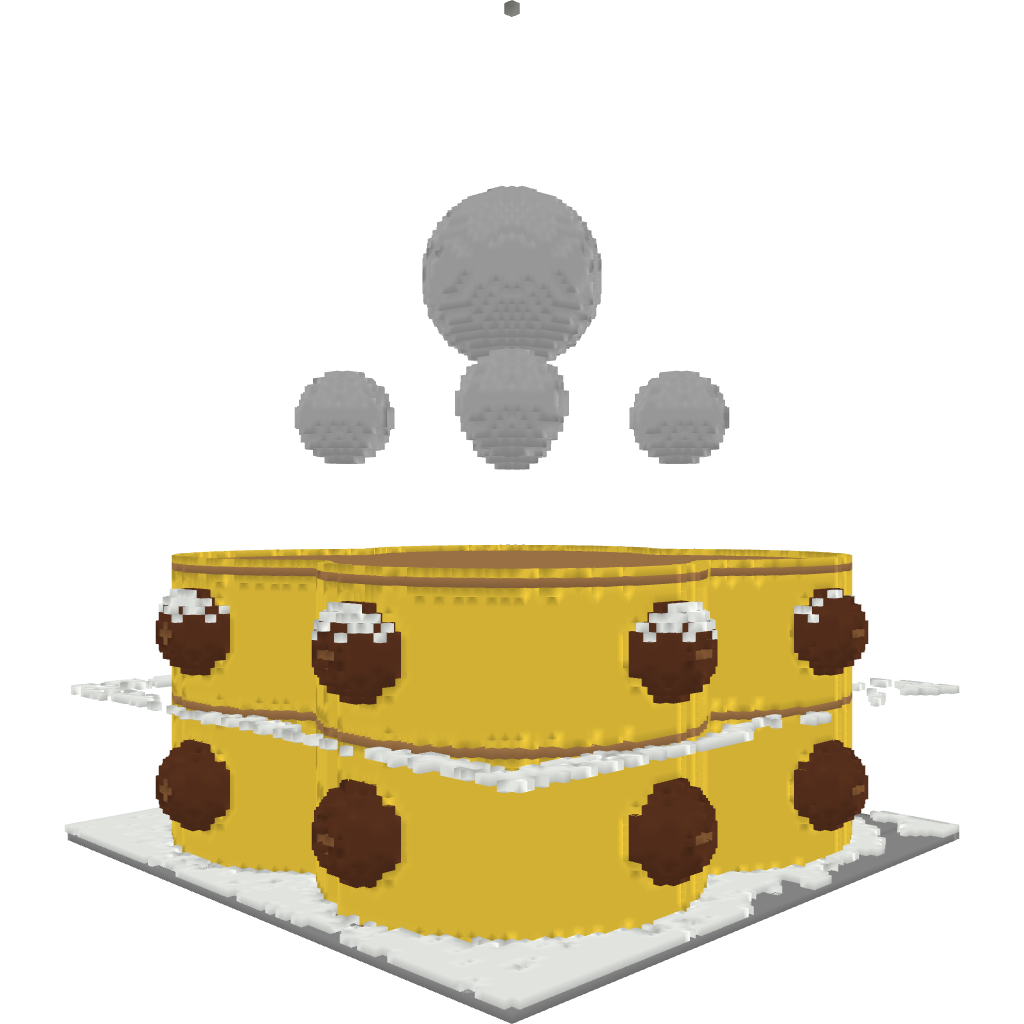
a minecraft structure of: golden-mall